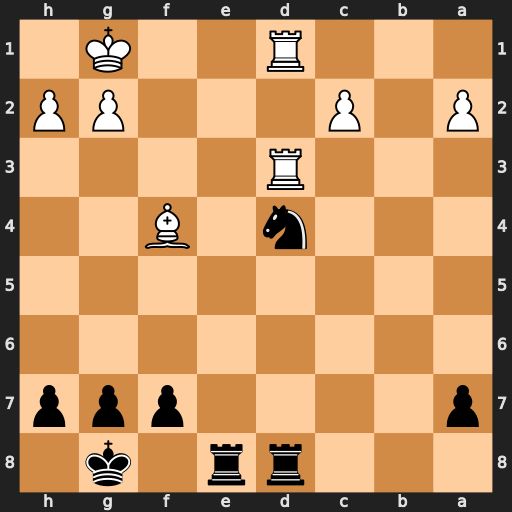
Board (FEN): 3rr1k1/p4ppp/8/8/3n1B2/3R4/P1P3PP/3R2K1
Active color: b
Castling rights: -
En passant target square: -
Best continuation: Ne2+ Kf2 Rxd3 cxd3 Nxf4